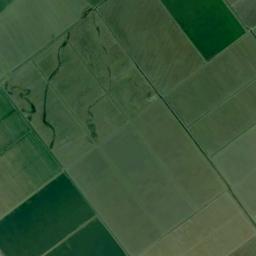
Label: rectangular_farmland